Interaction volume radius: 10 \u00c5
Interaction volume height: 20 \u00c5
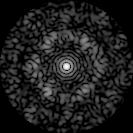
Disorder parameter: 0.76